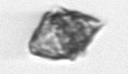
Label: Kryptoperidinium_triquetrum